You are looking at the short-time Fourier spectrogram of a bearing's acceleration signal. Based on the visible evidence, which condition applies: normal, inner_race, outer_race, ball?
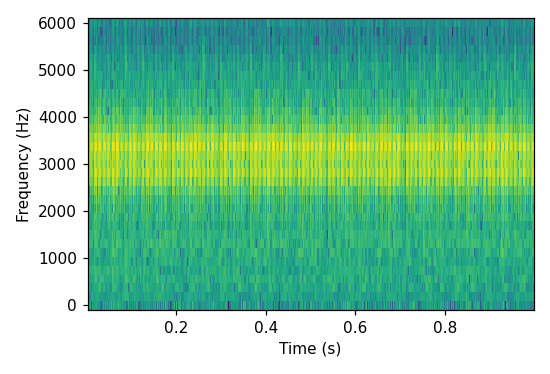
Answer: outer_race